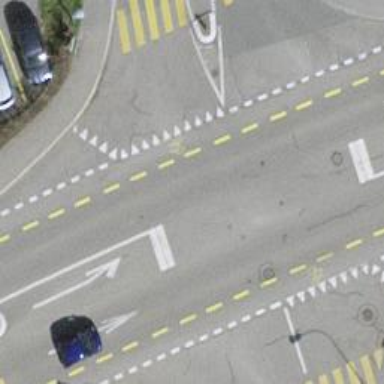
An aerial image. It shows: Secondary road with asphalt surface and dedicated cycle lane.